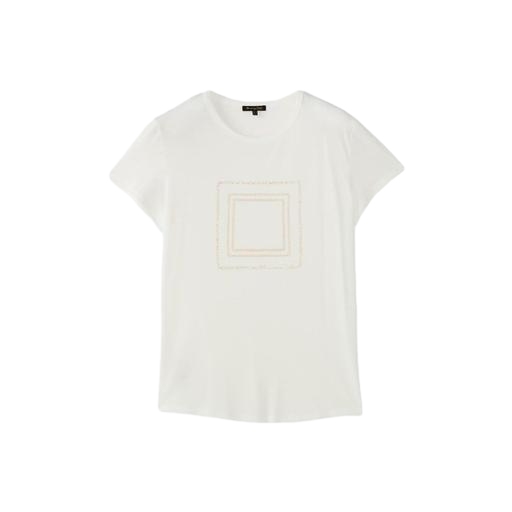
white square tee, white sundays square tee, multicolor clay tee chalk, white background